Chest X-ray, PA view. Patient: 56 years old, sex M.
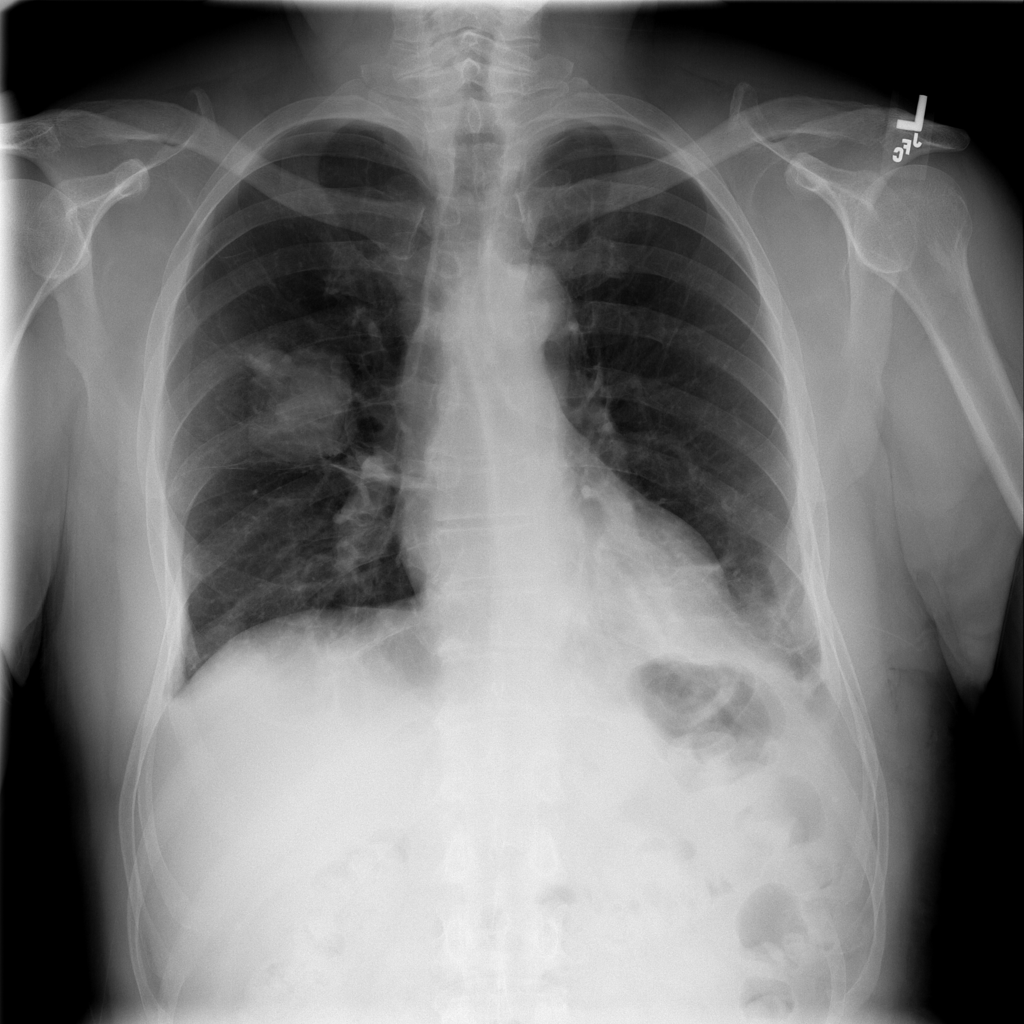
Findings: Atelectasis, Infiltration, Mass